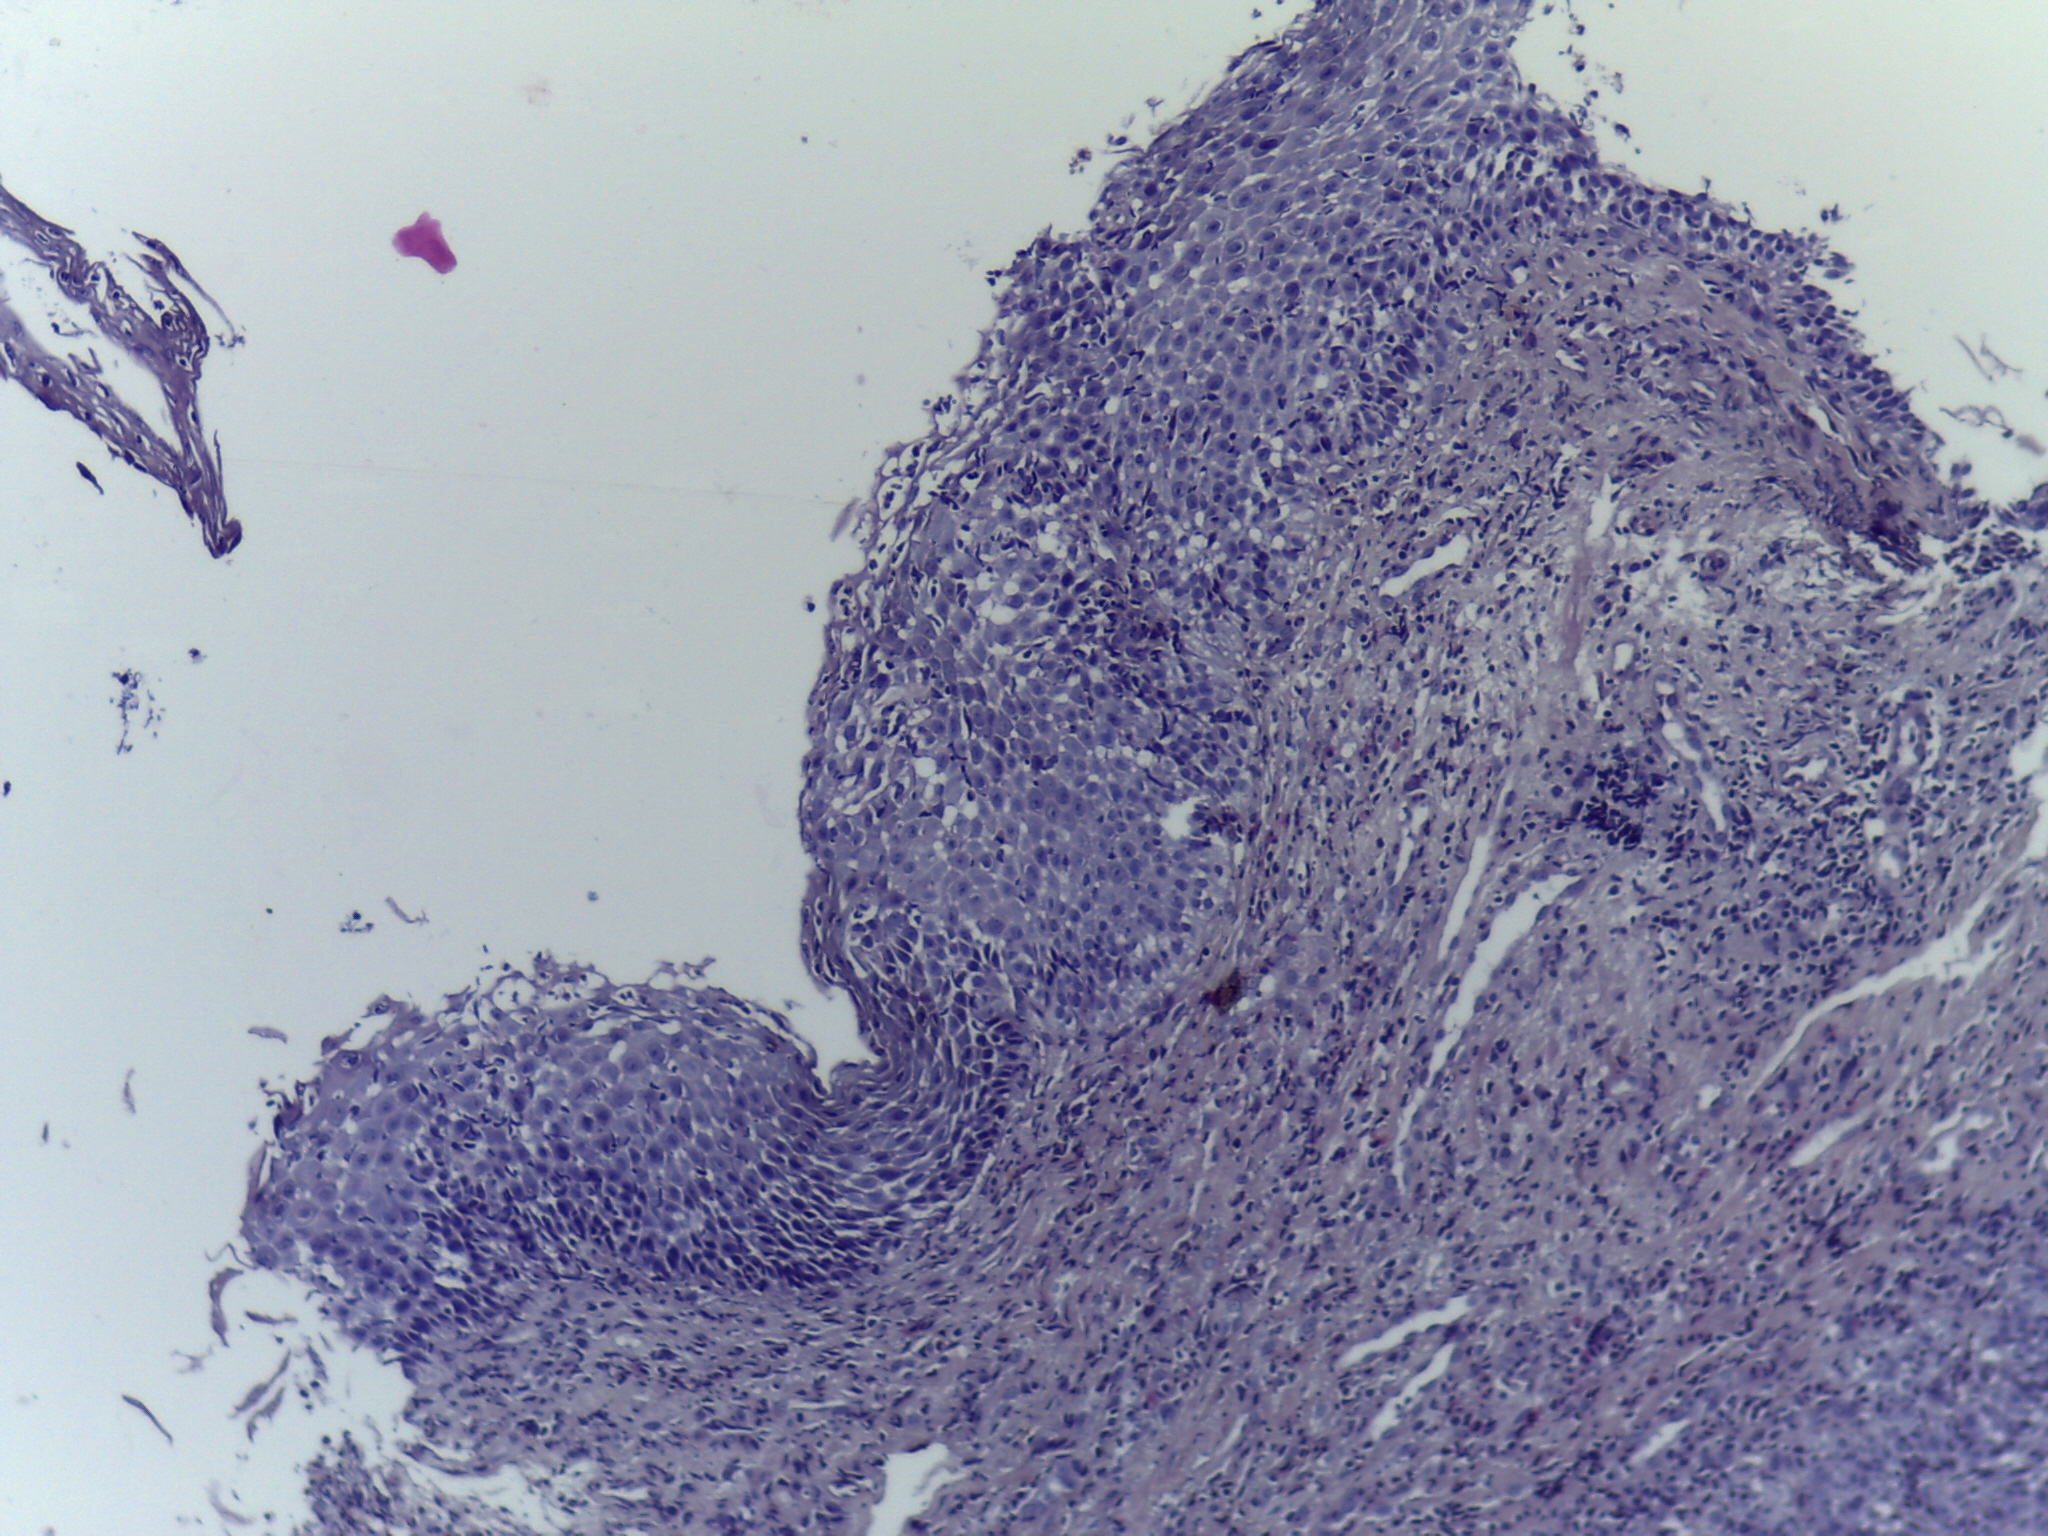
Diagnosis: OSCC